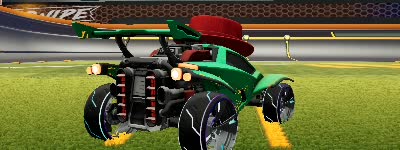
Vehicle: octane